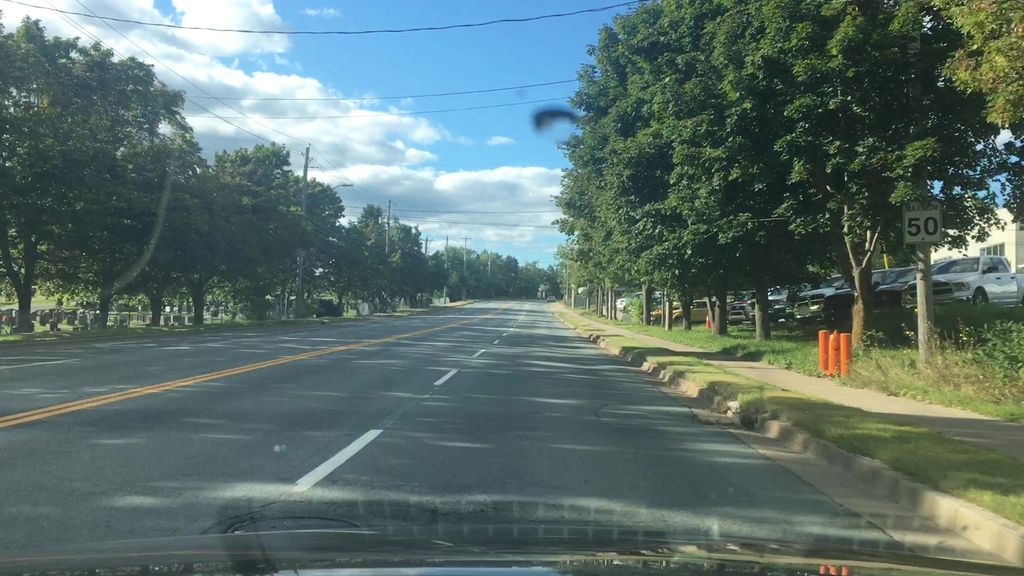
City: halifax